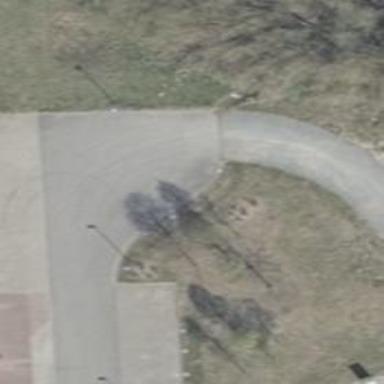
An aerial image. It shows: Turning circle on the road.